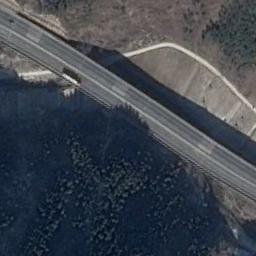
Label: freeway